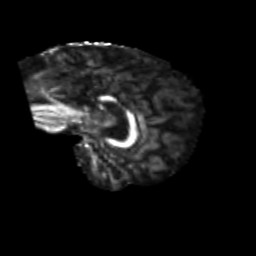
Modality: FA
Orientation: sagittal
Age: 29
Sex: male
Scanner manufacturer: siemens
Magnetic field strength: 3 T
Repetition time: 1.8 s
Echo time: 0.07 s